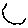
Label: hexagon